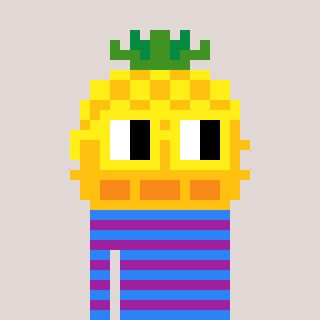
a pixel art character with square yellow glasses, a pineapple-shaped head and a magenta-colored body on a warm background